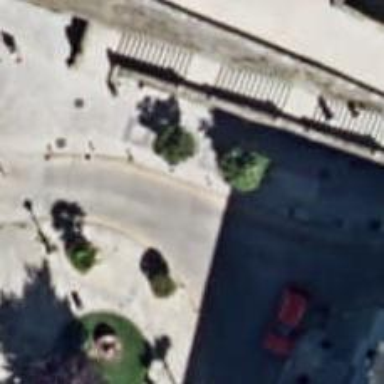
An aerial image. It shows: Bollard barrier.